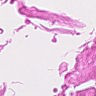
Metastatic tissue present: no